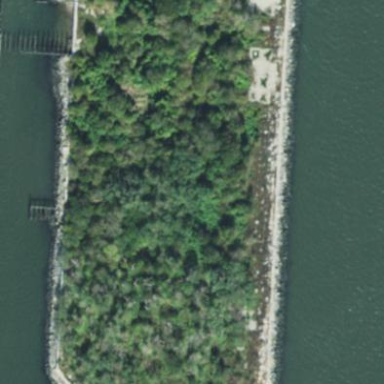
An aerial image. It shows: Breakwater constructed of rocks.